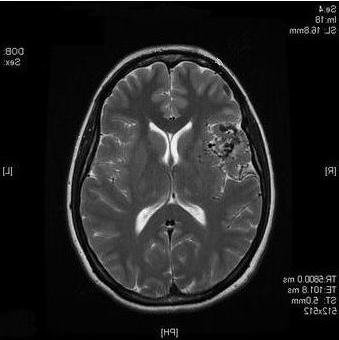
Label: notumor